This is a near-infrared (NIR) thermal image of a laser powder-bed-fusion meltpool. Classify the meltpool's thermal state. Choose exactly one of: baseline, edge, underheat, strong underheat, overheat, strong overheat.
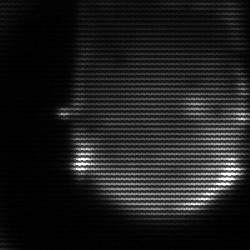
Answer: edge